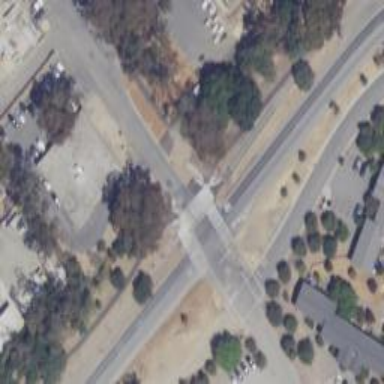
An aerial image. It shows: Marked crossing with zebra stripes on the road.